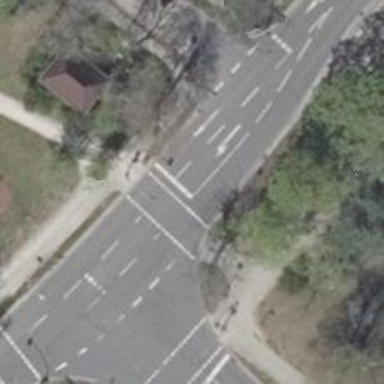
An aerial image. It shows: Tertiary road with asphalt surface. There is sidewalk on the left and cycle lane on the left side of the road.